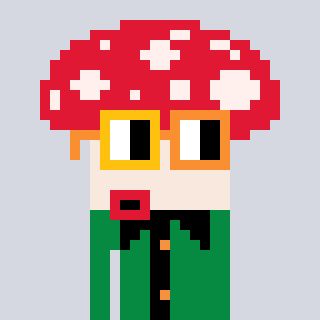
a pixel art character with square yellow and orange glasses, a mushroom-shaped head and a green-colored body on a cool background